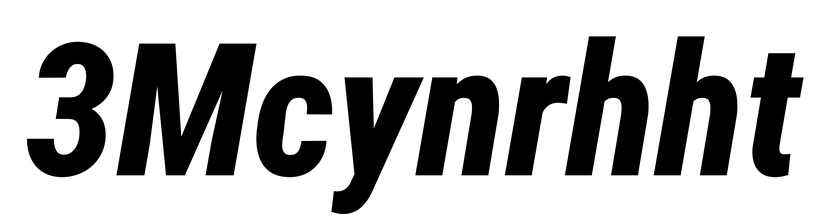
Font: Roboto-Italic_Condensed_ExtraBold_Italic